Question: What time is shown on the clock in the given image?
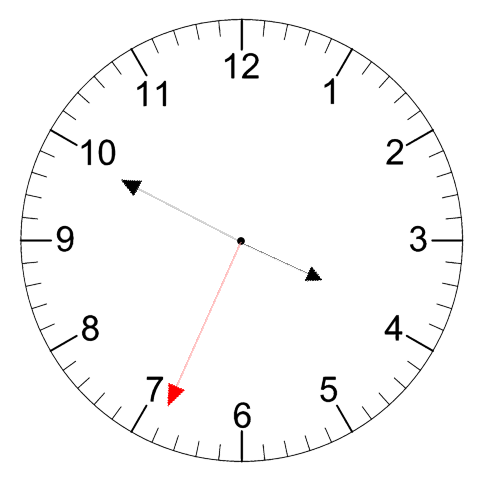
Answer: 03:49:34